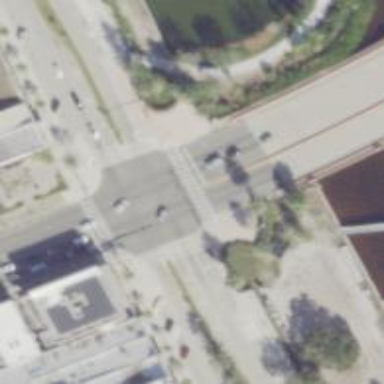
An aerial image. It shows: Pedestrian crossing with zebra markings on the footway.